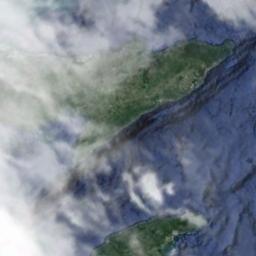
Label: cloud